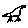
Label: bird